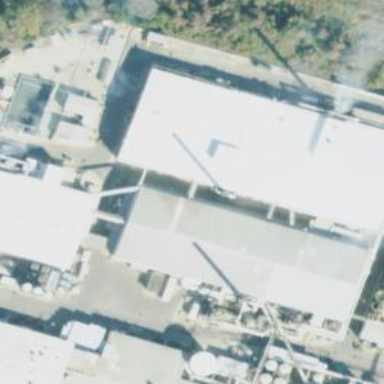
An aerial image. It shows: Industrial building.